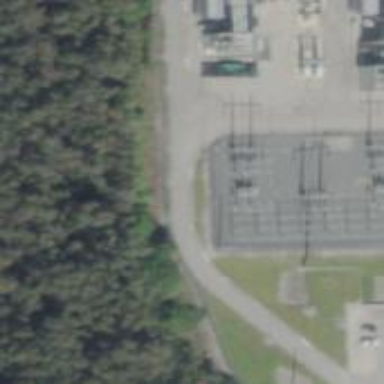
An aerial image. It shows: Switch for power supply.